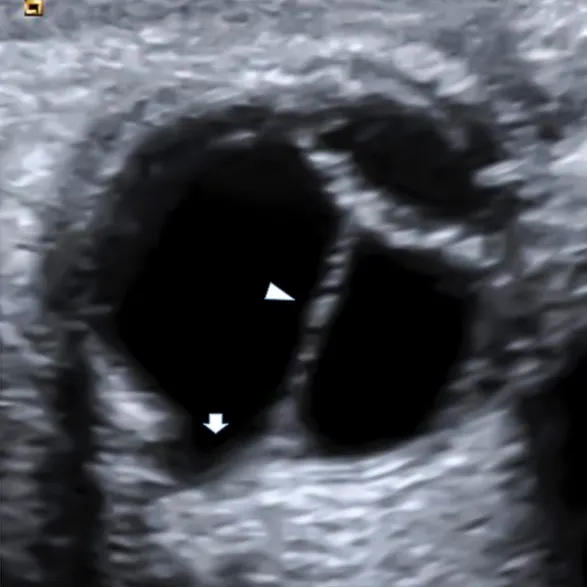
Cataract, a retrolental vascularized mass extending from the optic disc to the posterior lens capsule, and depression and enlargement of the optic disc in the right eye by Doppler ultrasonography.
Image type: radiology (ultrasound)